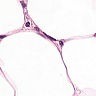
Metastatic tissue present: yes